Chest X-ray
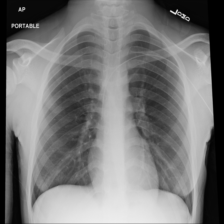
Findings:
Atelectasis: negative
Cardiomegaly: negative
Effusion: negative
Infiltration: negative
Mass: negative
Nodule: negative
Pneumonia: negative
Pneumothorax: negative
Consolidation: negative
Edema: negative
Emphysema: negative
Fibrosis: negative
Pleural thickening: negative
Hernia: negative